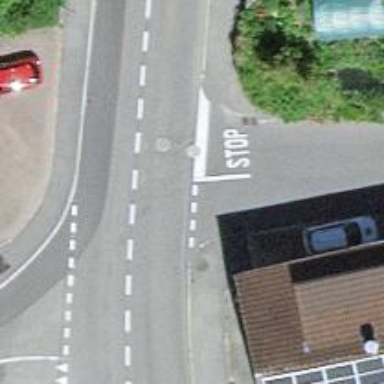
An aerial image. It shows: Stop road.